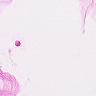
Metastatic tissue present: no